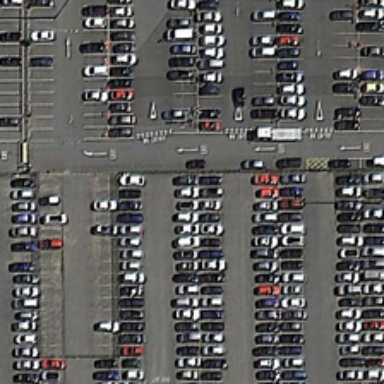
Here is a parking lot with cars of different colors .